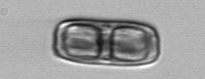
Label: Ephemera